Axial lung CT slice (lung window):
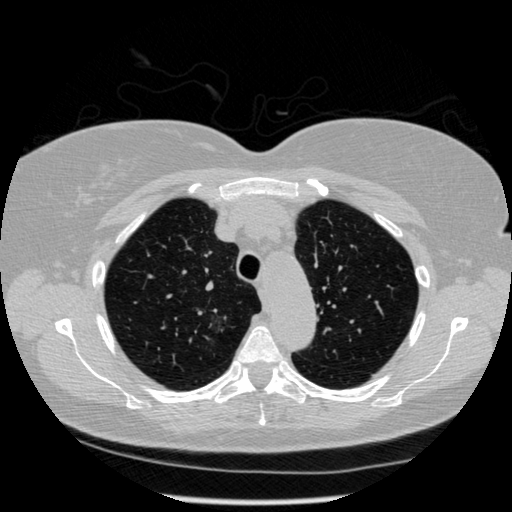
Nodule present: no